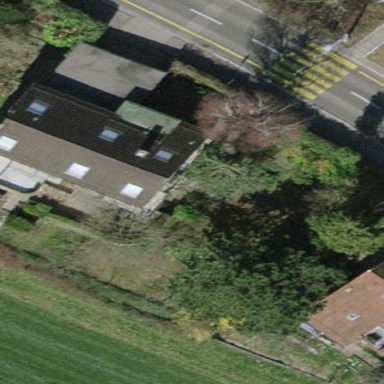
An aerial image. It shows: Detached building.